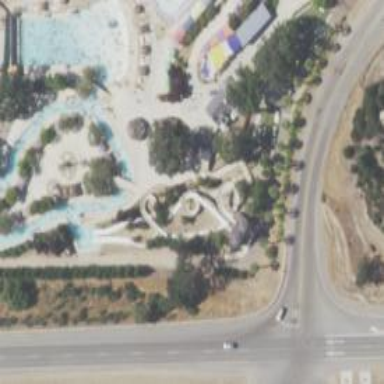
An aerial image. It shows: Water slide attraction.